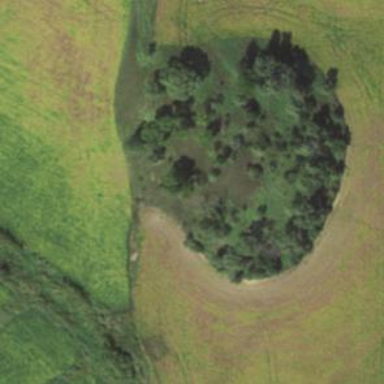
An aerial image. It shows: Serene woodland landscape.